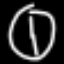
Label: clock